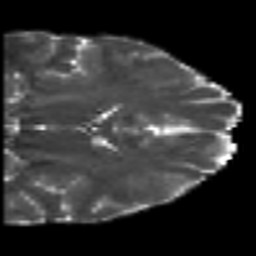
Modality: T2w
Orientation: coronal
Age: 19
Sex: male
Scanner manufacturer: siemens
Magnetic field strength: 3 T
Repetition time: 7 s
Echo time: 0.0926 s